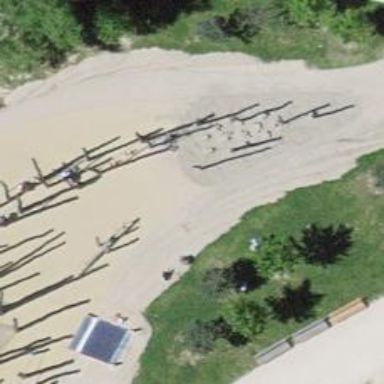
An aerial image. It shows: Playground featuring basket swing.